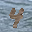
Label: 4